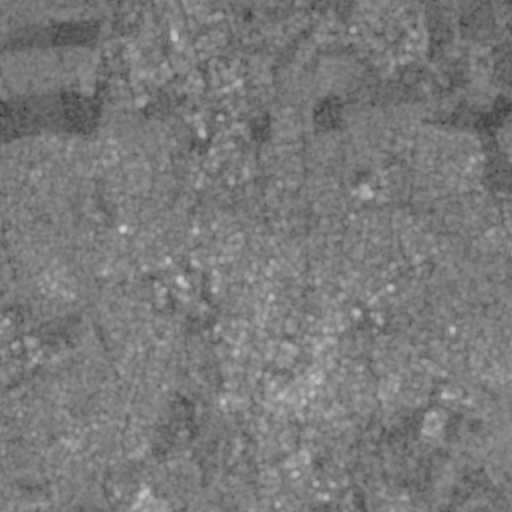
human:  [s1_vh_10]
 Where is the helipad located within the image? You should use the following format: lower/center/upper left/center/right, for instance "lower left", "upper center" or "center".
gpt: The helipad is located in the lower center of the image.
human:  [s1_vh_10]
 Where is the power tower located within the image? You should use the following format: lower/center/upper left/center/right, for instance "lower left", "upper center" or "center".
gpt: The power tower is located in the upper left of the image.
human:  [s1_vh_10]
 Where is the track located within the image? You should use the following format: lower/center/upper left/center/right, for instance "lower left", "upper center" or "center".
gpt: The track is located in the lower right of the image.
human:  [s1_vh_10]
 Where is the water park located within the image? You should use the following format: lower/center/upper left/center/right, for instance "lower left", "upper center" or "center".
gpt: The water park is located in the upper right of the image.
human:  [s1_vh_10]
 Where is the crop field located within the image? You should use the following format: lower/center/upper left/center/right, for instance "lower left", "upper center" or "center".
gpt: There is no crop field in the image.

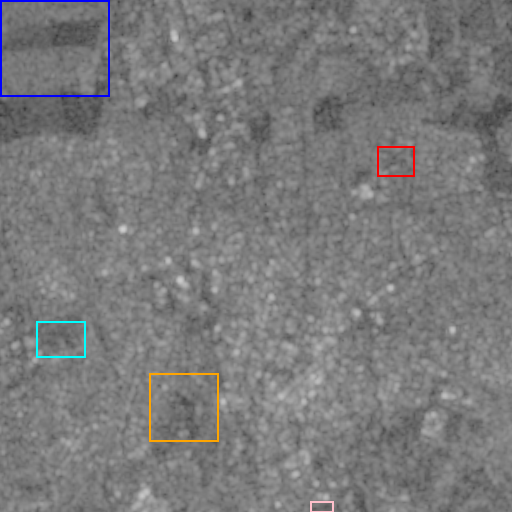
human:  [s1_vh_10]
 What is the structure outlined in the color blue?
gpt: The structure outlined in blue is a crop field.
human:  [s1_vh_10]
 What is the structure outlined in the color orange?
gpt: The structure outlined in orange is a park.
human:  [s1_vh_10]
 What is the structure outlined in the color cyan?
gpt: The structure outlined in cyan is a parking lot.
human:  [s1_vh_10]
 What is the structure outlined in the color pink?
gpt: The structure outlined in pink is a track.
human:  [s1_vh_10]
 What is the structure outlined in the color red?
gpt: The structure outlined in red is a water park.
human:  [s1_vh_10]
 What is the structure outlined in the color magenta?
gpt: There is no magenta outline.